Field crop: maize
Growth stage: 2
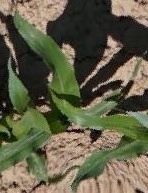
Species: maize